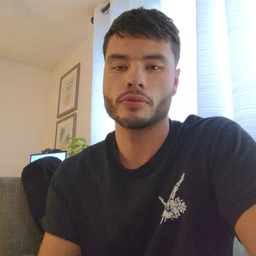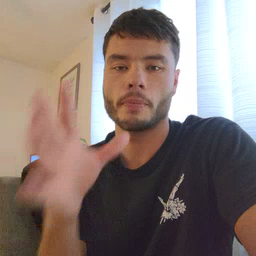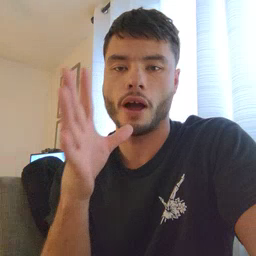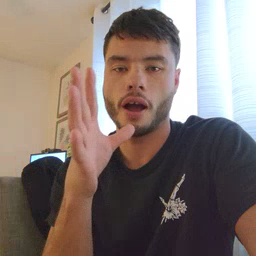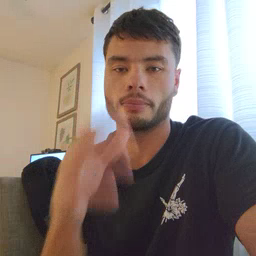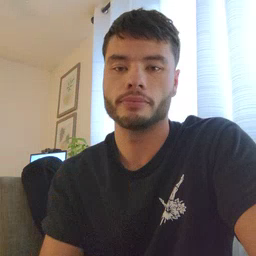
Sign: mom